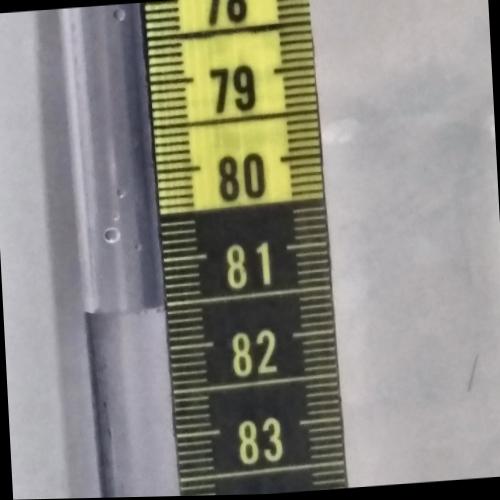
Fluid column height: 81.5 cm